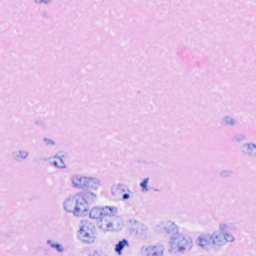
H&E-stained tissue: Breast